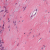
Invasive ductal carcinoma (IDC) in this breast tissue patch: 0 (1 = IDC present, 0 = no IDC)